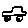
Label: car